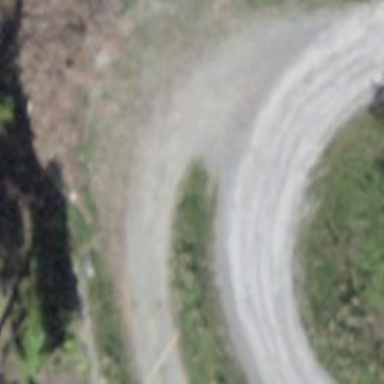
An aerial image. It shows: Track with grade 2 gravel surface.